Interaction volume radius: 10 \u00c5
Interaction volume height: 25 \u00c5
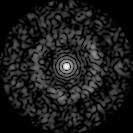
Disorder parameter: 0.8328